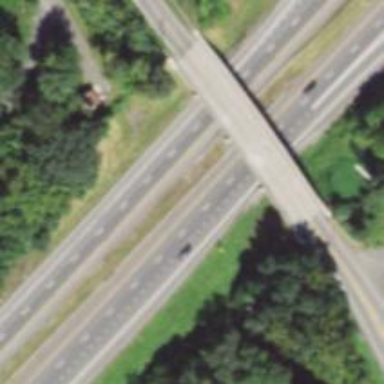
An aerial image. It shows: Motorway junction.